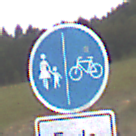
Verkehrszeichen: GetrennterRadUndGehwegRadwegRechts
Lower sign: HinweisDurchVerbaleAngabe2
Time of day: Midday
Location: Outdoor (Nature)
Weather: Overcast
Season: NotSpecified
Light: Natural